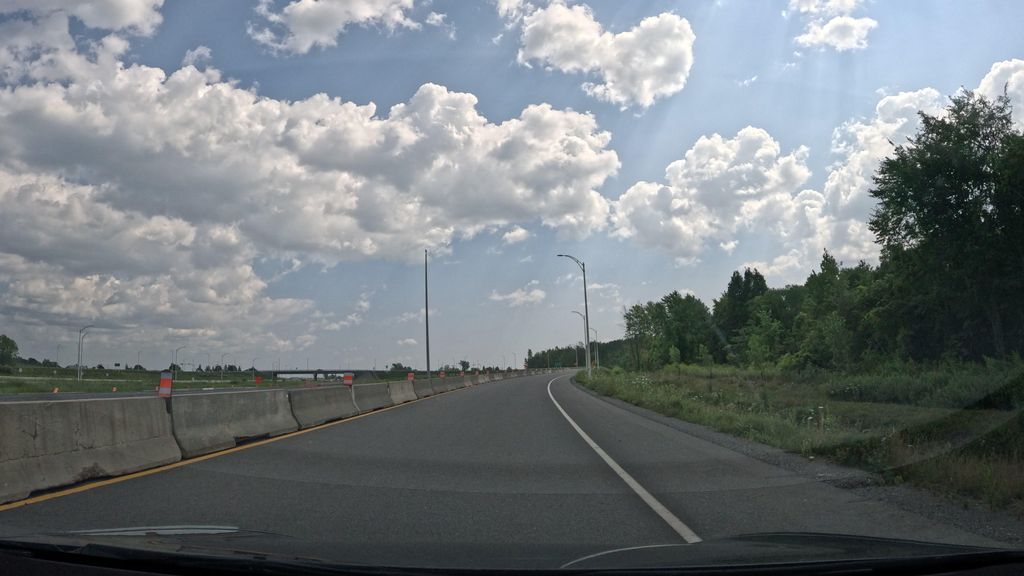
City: montreal